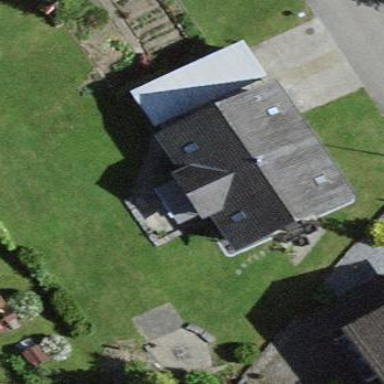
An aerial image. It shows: Detached building.